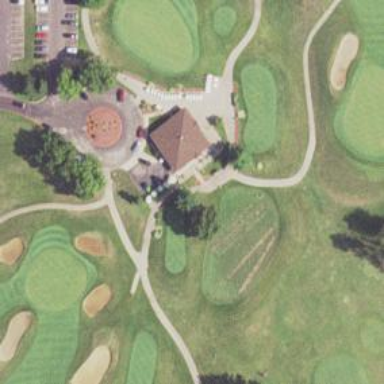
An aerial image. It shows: Golf course surrounded by greenery.